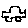
Label: car